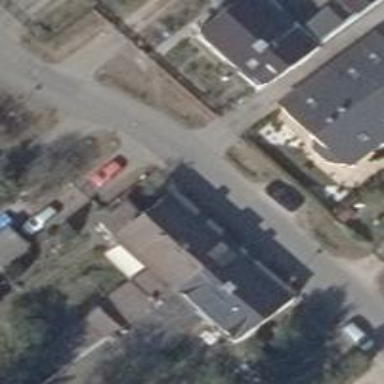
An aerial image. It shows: Residential road with asphalt surface. There is parking lane on the right side.